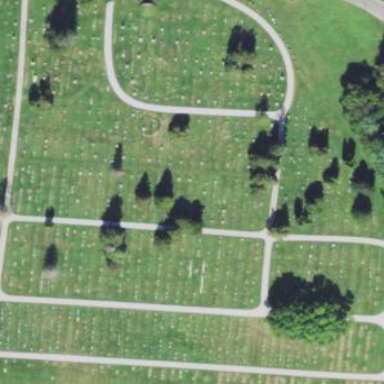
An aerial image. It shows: Cemetery.